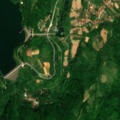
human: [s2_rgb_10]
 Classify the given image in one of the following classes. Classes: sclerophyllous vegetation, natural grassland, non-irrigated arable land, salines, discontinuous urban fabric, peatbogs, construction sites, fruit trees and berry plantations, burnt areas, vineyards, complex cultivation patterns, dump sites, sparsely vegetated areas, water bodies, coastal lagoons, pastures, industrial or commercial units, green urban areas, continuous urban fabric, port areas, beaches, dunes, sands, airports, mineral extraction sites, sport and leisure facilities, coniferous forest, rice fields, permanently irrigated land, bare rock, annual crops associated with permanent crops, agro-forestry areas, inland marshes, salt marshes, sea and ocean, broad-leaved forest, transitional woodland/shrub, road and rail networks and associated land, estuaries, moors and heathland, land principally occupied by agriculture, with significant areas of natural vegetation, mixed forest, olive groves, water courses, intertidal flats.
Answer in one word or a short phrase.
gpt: complex cultivation patterns, land principally occupied by agriculture, with significant areas of natural vegetation, broad-leaved forest, water bodies